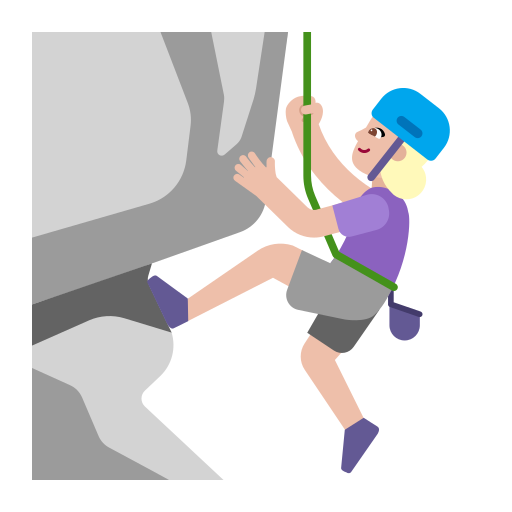
woman climbing flat  light